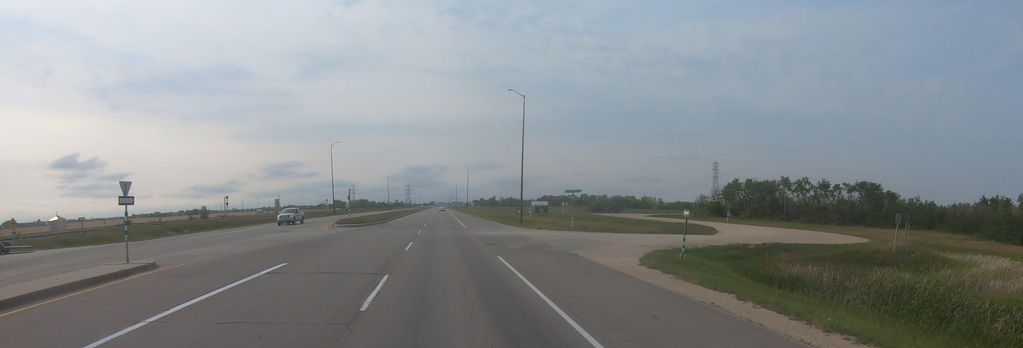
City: winnipeg